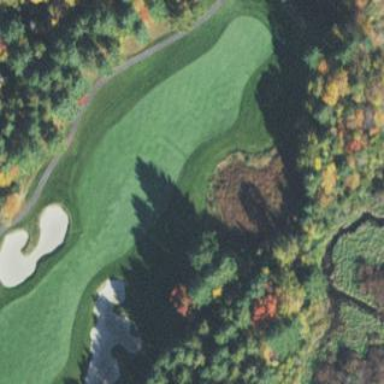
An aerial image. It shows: Golf fairway surrounded by grass.